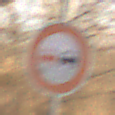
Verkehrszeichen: Ueberholverbot
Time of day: SunriseSunset
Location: Outdoor (Nature)
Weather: PartlyCloudy
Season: NotSpecified
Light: Natural